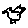
Label: bird